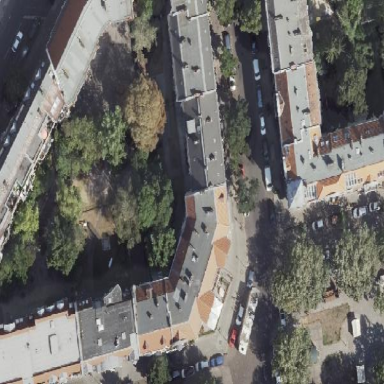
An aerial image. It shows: Unique apartment building with double saltbox roof shape.